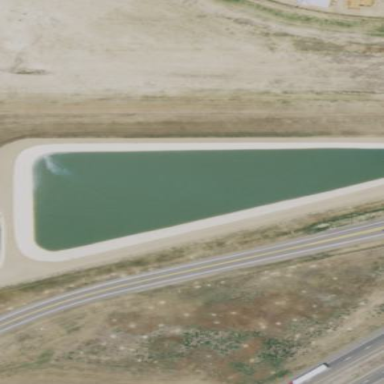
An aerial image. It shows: Reservoir of water.